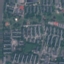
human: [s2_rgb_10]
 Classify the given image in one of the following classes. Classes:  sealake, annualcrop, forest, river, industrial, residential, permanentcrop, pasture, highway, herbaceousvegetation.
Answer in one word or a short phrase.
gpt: Residential